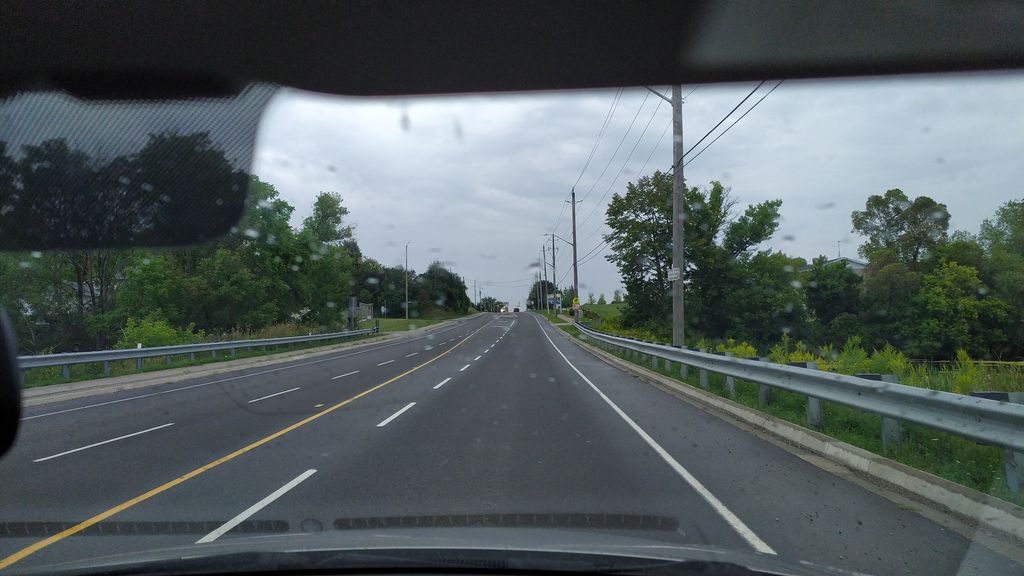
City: kitchener-waterloo